Aerial crown-view tile of a tropical tree (Barro Colorado Island, Panama), acquired 20240813:
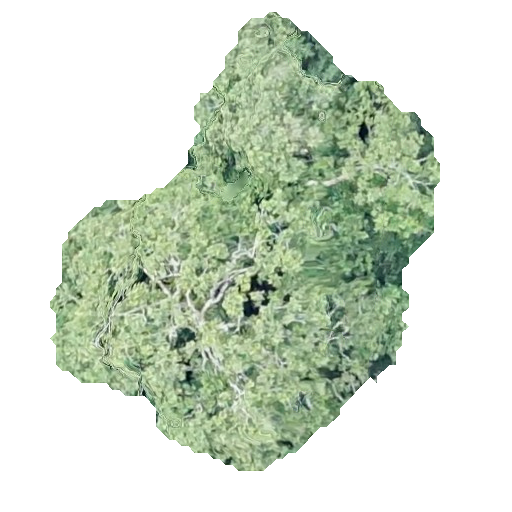
Species: Cordia alliodora
GBIF accepted scientific name: Cordia alliodora
Crown area: 163.645 m²